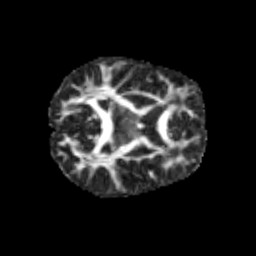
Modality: FA
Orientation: axial
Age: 12
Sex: female
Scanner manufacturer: siemens
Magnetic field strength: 3 T
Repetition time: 3.8 s
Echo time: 0.07 s